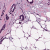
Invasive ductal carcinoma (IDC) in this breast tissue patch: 1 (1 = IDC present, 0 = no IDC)